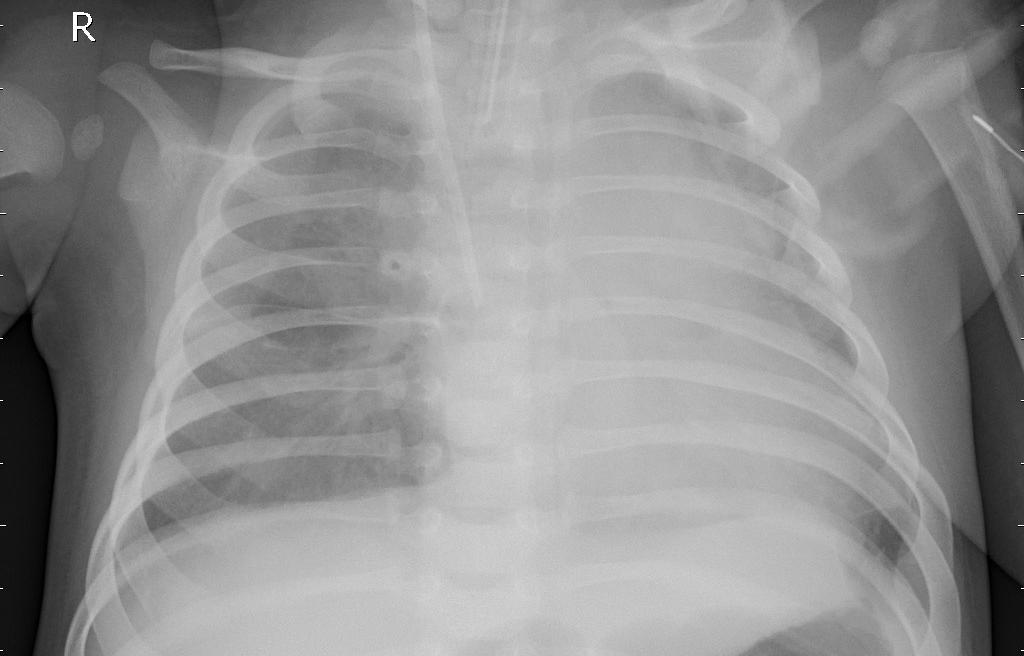
Diagnosis: PNEUMONIA